Field crop: maize
Growth stage: 2
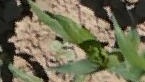
Species: maize